Question: I have seen other complex effects being done with just CSS like the stacked paper effect:
<URL>
'''
<div class="slide expandable-slide">Title</div>
<div class="slide">Title</div>
.slide {
float: left;
display: block;
position: relative;
background: #FFF;
height: 10em;
width: 10em;
padding: 1em;
border: solid 2px #000;
margin-right: 2em;
}
.expandable-slide {
margin: 2em 2em 0 2em;
box-shadow: -1em -1em #666,
-2em -2em #333;
}
'''
My need is very similar except the 2 outer edges need to connect with the main frontal div:

Anyone know of any tricks that can make this possible?
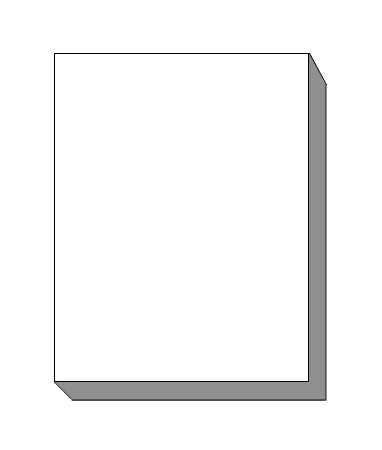
Answer: You could stack multiple box shadows to attain the effect you're after:
'''
.slide {
height: 200px;
width: 100px;
padding: 1em;
border: solid 2px #000;
}
.expandable-slide {
margin: 10px 10px 0 10px;
box-shadow: 1px 1px #999,
2px 2px #999,
3px 3px #999,
4px 4px #999,
5px 5px #999,
6px 6px #999,
7px 7px #999,
8px 8px #999,
9px 9px #999,
10px 10px #999;
}
'''
<URL>